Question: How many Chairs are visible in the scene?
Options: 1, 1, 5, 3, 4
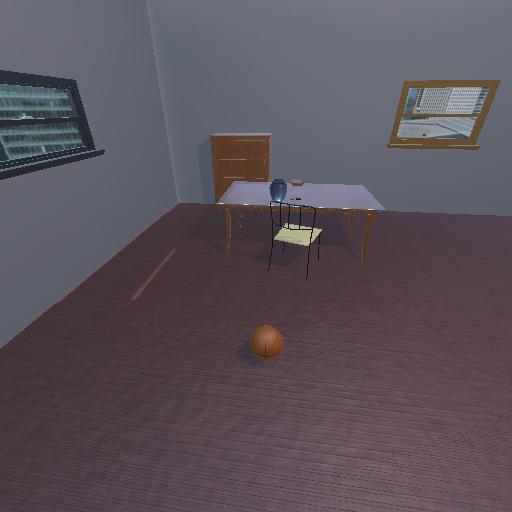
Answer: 1